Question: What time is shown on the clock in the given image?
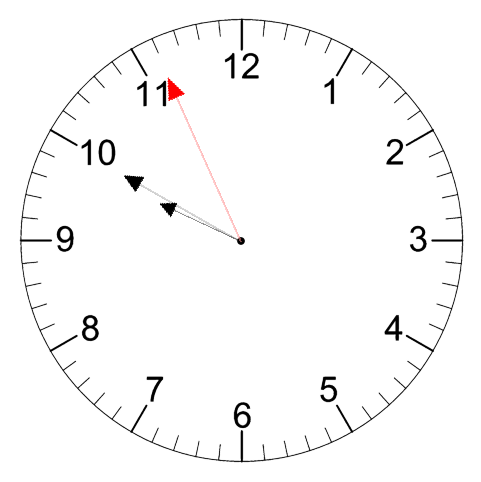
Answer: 09:49:56